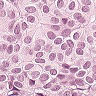
Metastatic tissue present: yes